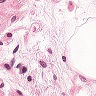
Metastatic tissue present: no